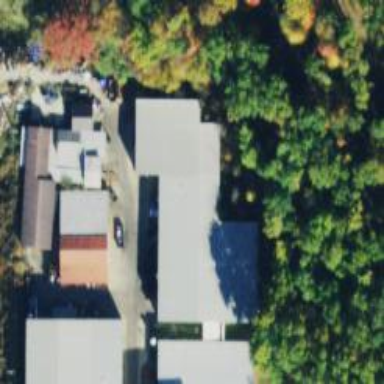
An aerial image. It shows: Industrial building.